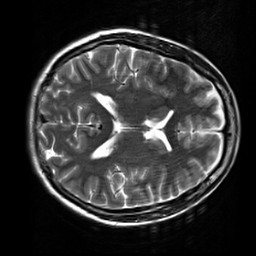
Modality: T2w
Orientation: axial
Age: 27
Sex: female
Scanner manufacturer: siemens
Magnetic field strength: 3 T
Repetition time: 7 s
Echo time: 0.09 s